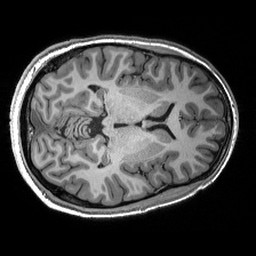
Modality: T1w
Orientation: axial
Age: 29
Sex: male
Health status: healthy
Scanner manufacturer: siemens
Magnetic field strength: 3 T
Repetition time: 2.53 s
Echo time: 0.00288 s